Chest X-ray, PA view. Patient: 53 years old, sex M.
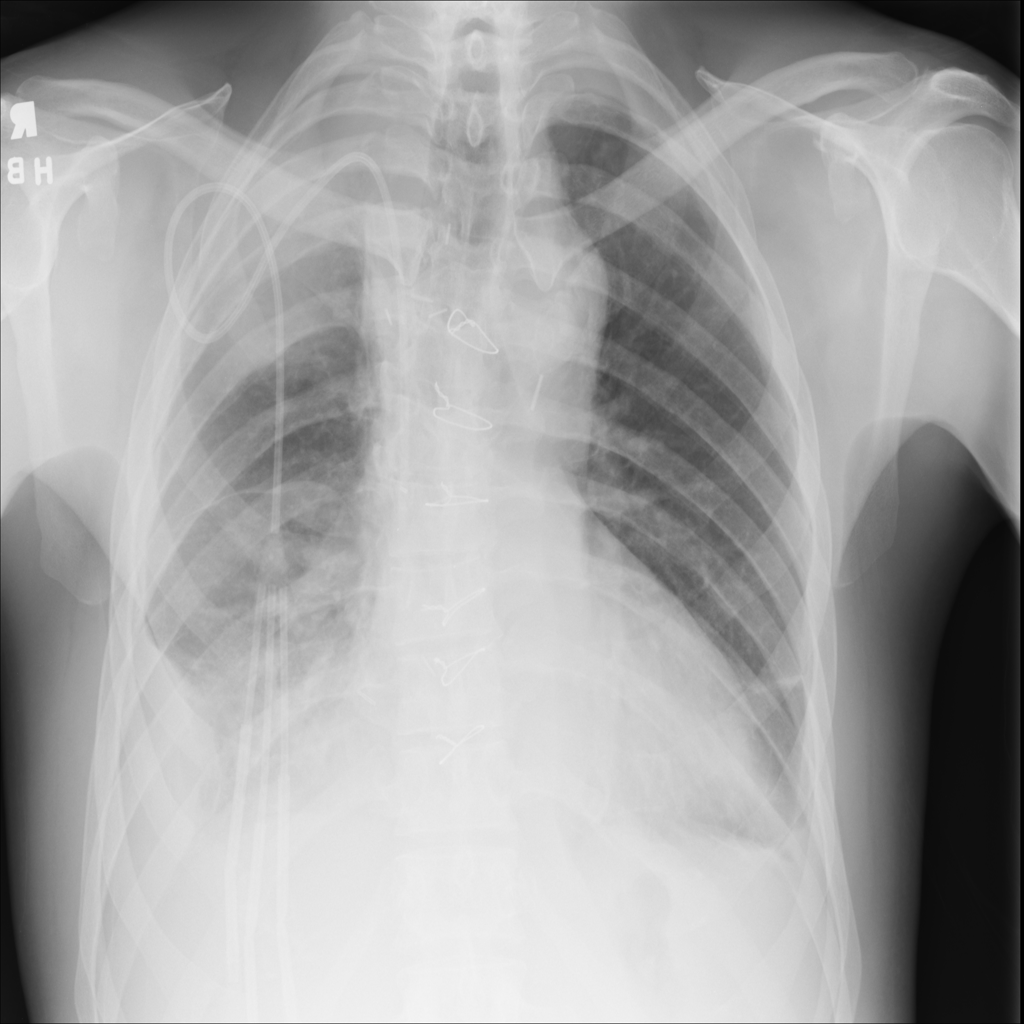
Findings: Effusion, Mass